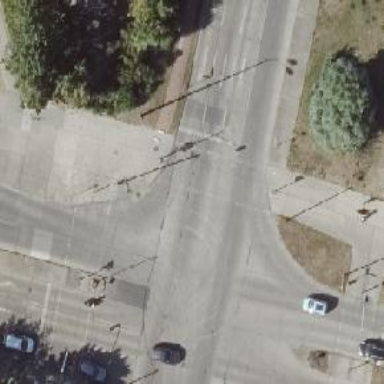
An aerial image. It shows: Road with traffic signals.